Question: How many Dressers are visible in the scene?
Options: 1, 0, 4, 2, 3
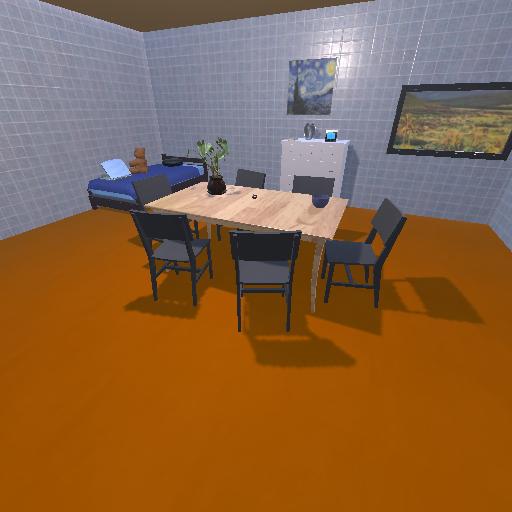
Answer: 1